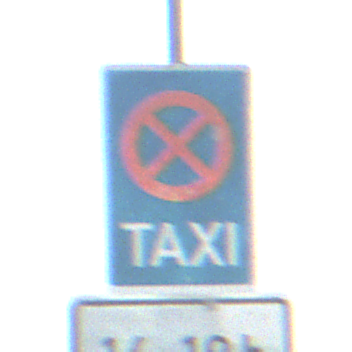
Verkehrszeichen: Taxenstand
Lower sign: ZeitangabenOhneBeschraenkungAufWochentage1
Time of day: SunriseSunset
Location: Outdoor (Nature)
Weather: PartlyCloudy
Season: NotSpecified
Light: Natural